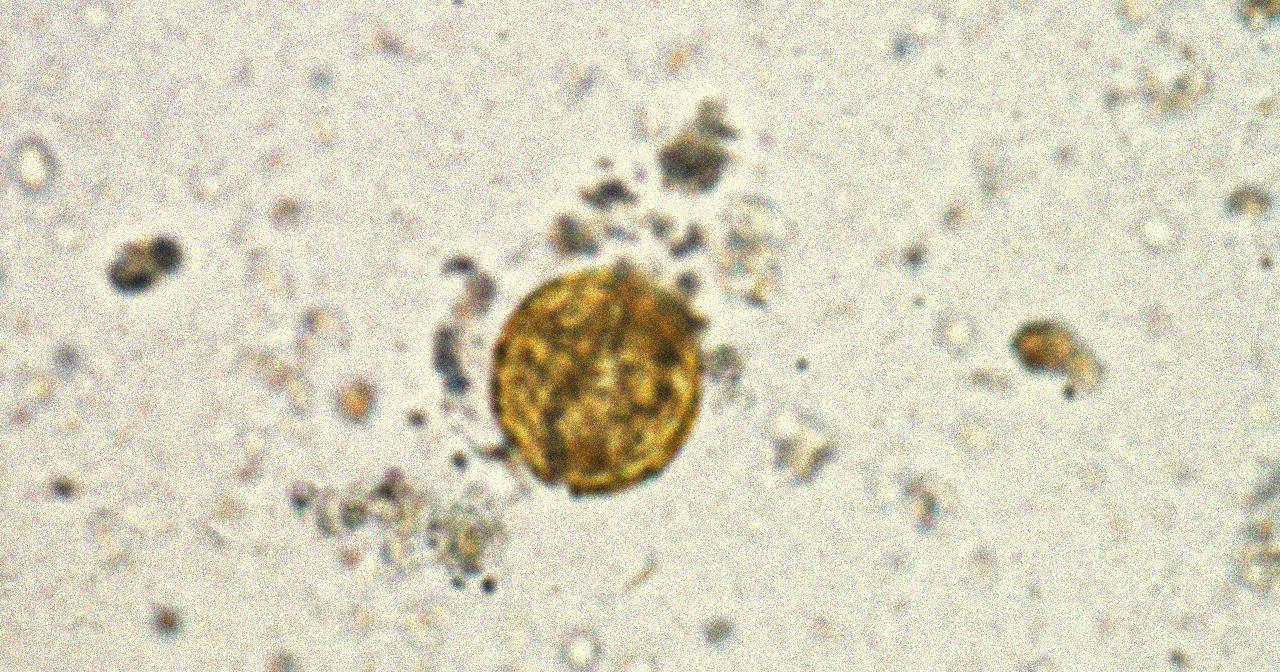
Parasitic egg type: Ascaris lumbricoides